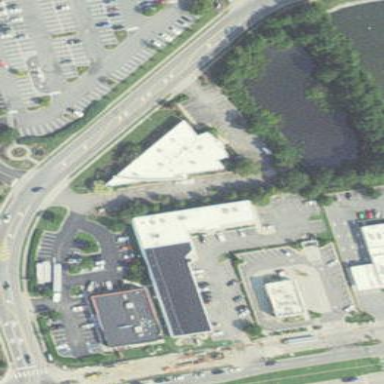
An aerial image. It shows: Commercial building.